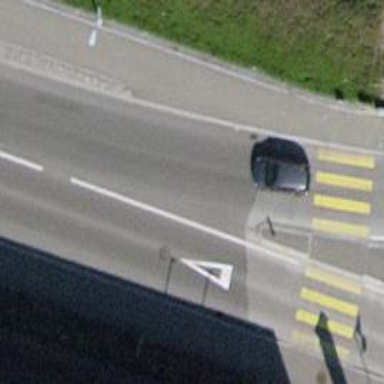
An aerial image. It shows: Advisory cycle lane on primary road with asphalt surface.